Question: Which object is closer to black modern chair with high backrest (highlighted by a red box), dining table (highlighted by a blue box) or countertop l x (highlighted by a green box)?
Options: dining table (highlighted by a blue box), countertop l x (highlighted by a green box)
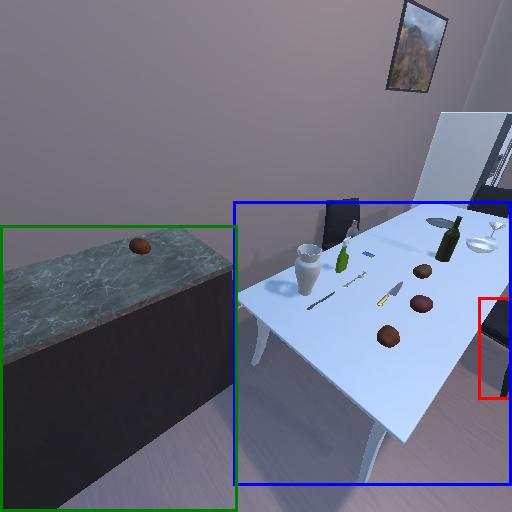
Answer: dining table (highlighted by a blue box)